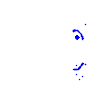
Particle: electron